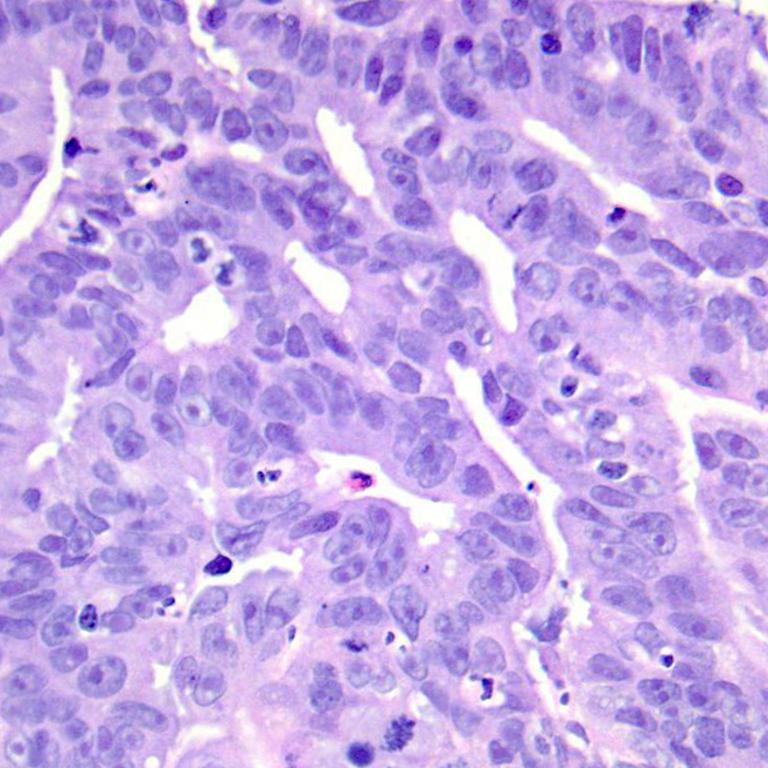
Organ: colon
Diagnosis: adenocarcinomas